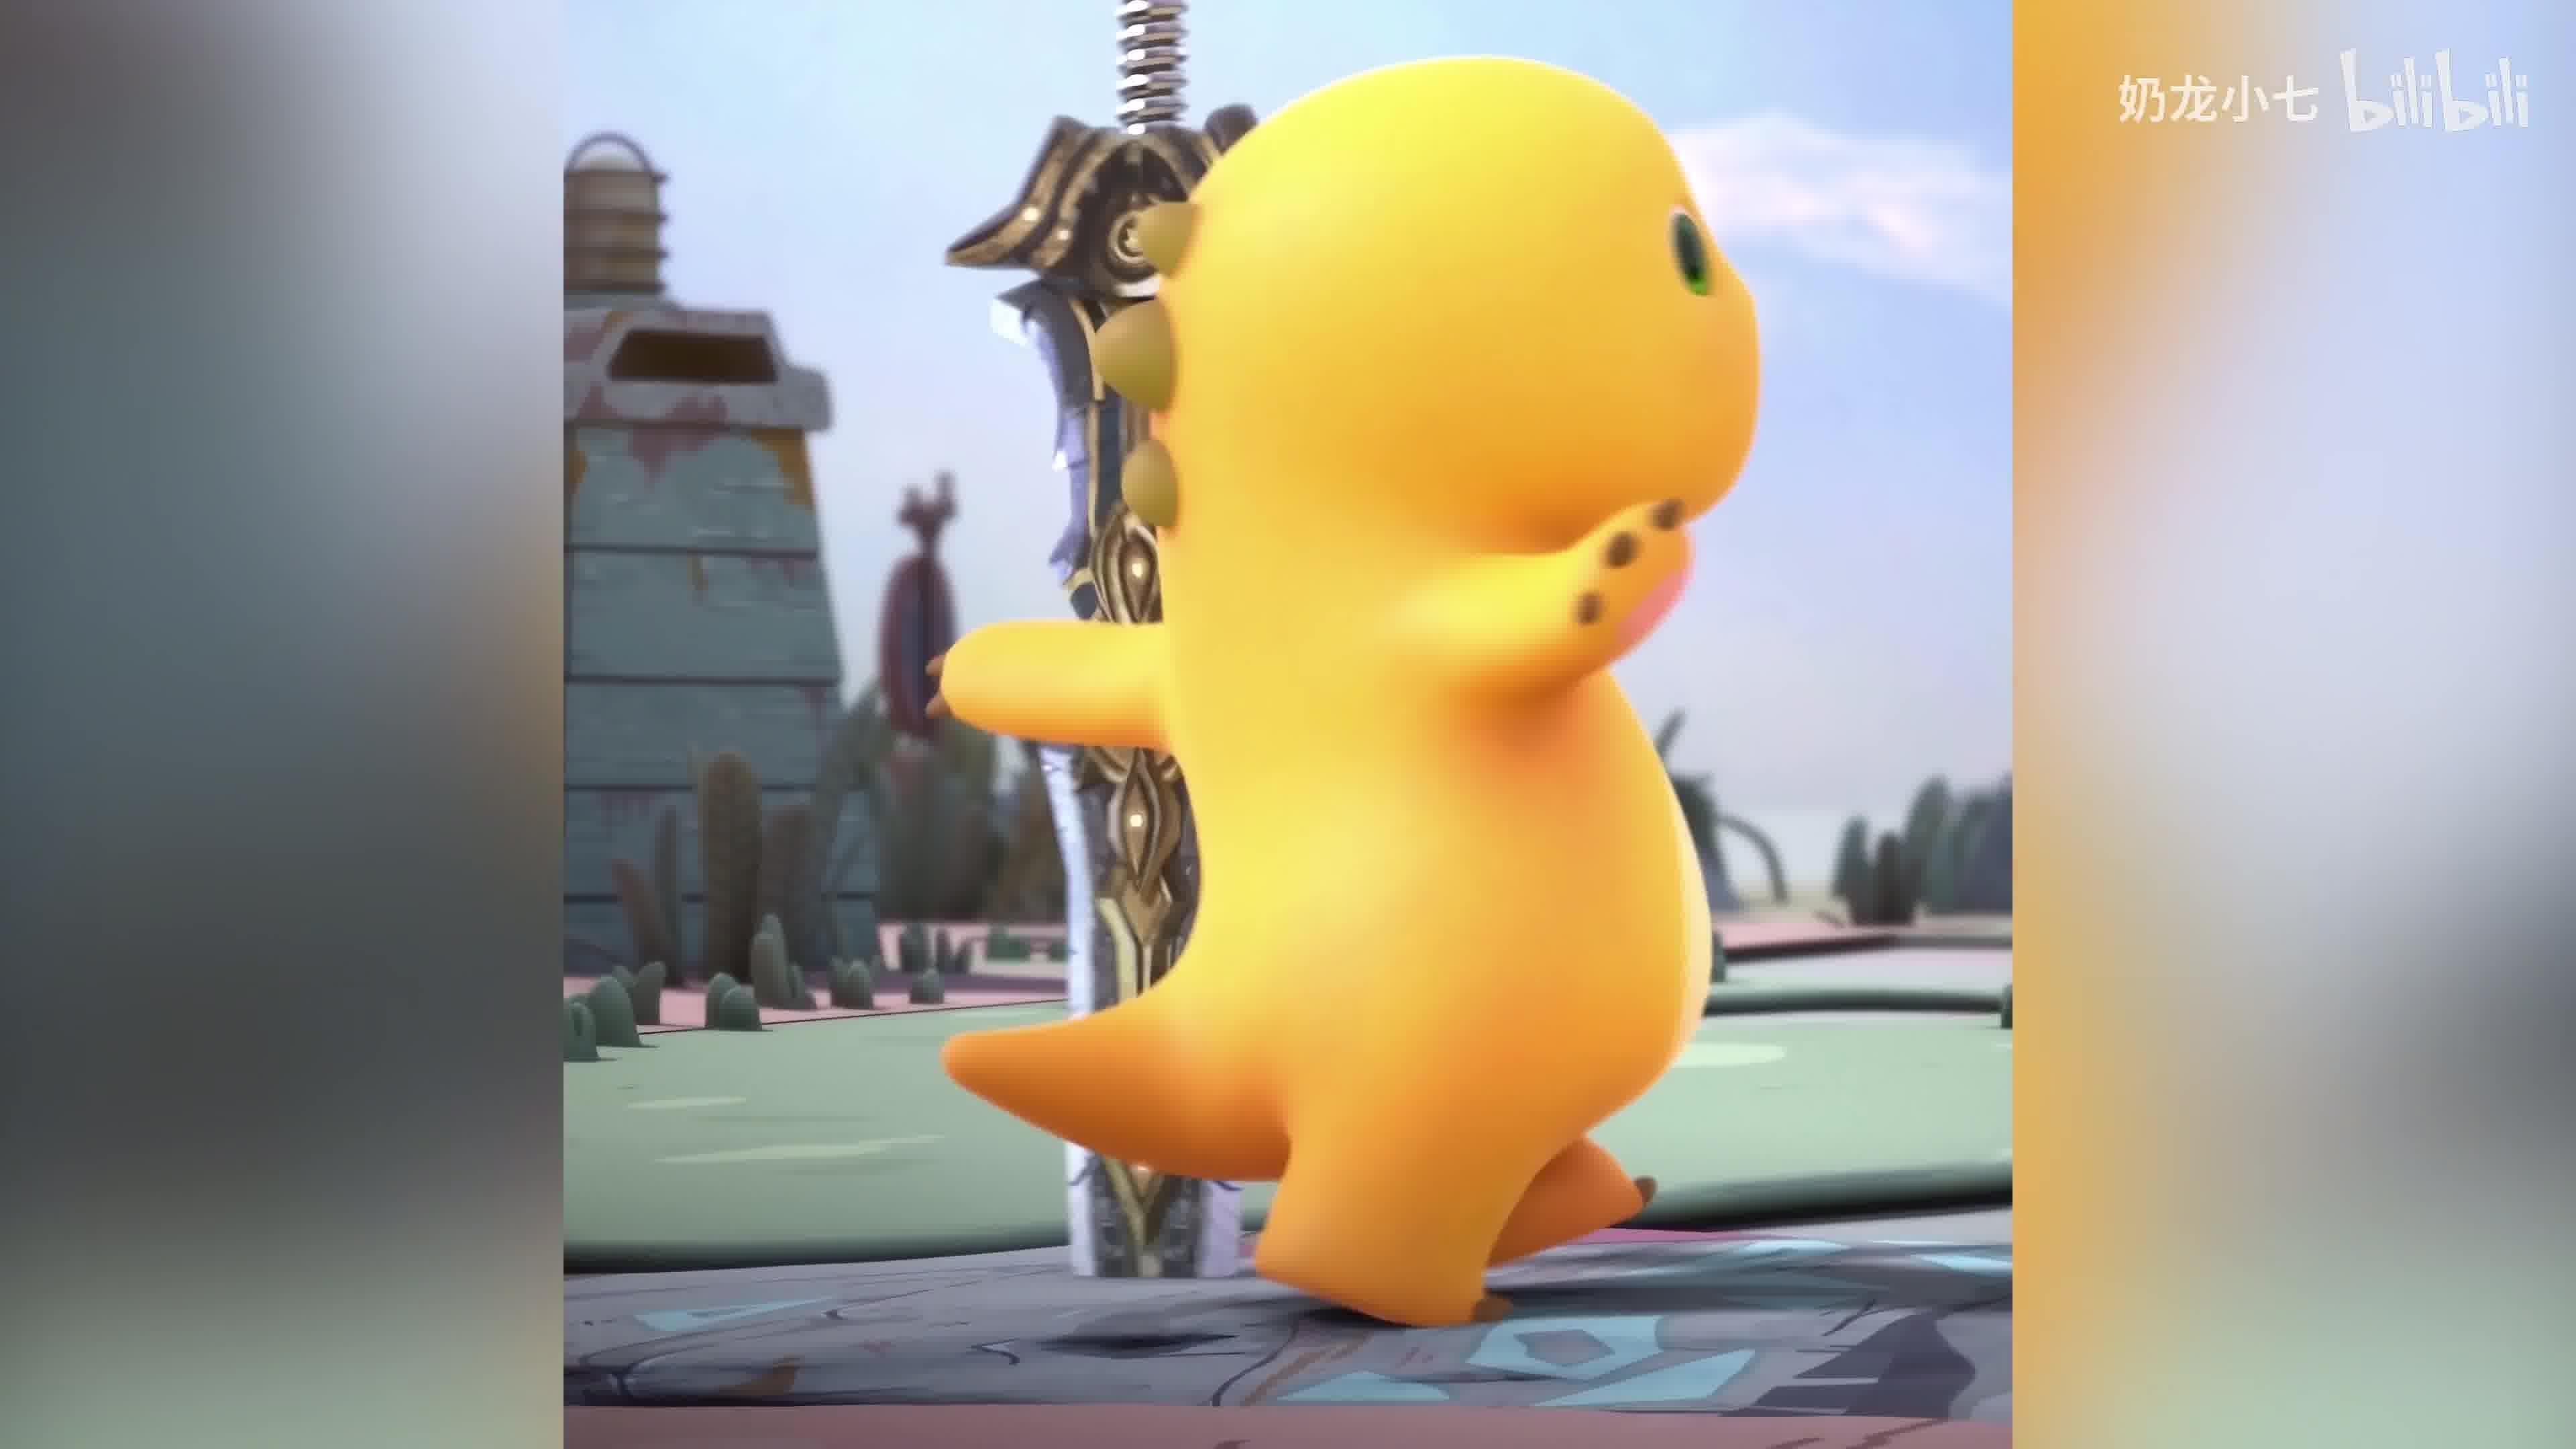
Label: nailong